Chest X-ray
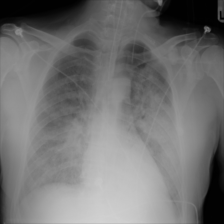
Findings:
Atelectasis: negative
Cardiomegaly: negative
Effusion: negative
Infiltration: positive
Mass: negative
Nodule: negative
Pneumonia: positive
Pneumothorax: negative
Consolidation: negative
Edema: positive
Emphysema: negative
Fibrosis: negative
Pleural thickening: negative
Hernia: negative